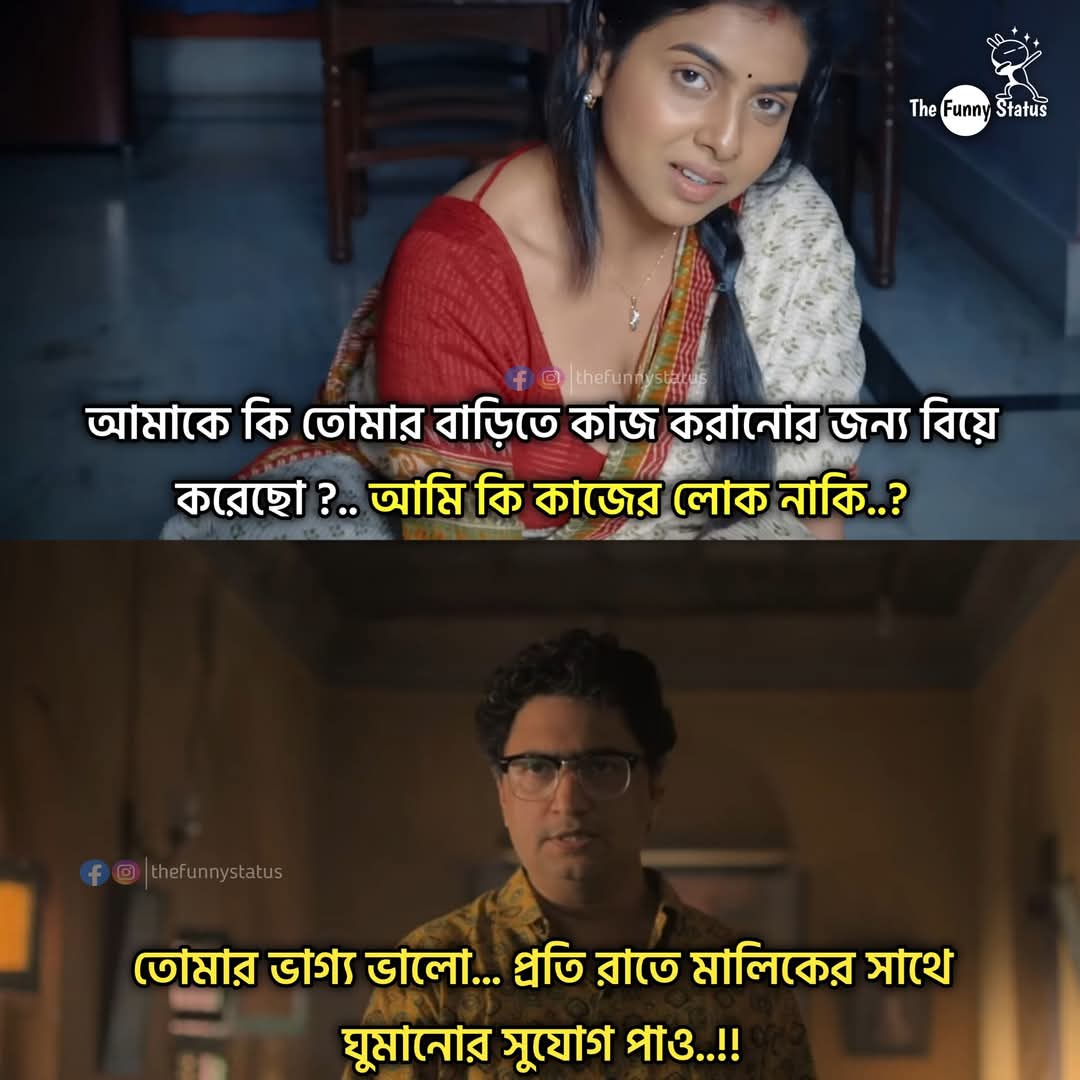
Text: আমাকে কি তোমার বাড়িতে কাজ করানোর জন্য বিয়ে করেছো?.. আমি কি কাজের লোক নাকি..?
তোমার ভাগ্য ভালো... প্রতি রাতে মালিকের সাথে ঘুমানোর সুযোগ পাও..!!
Label: Non Hate